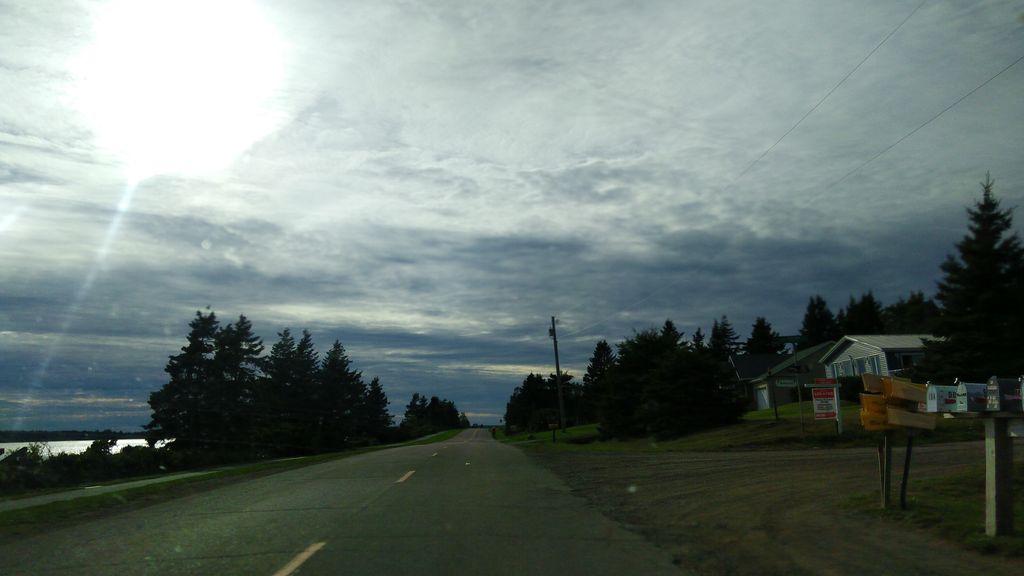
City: charlottetown